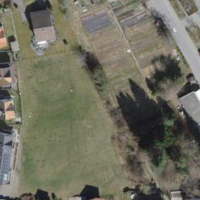
EUNIS habitat code: 55
Species observed at this site:
Salvia pratensis